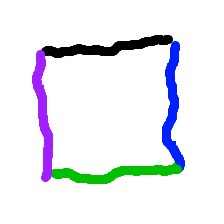
Shape: square